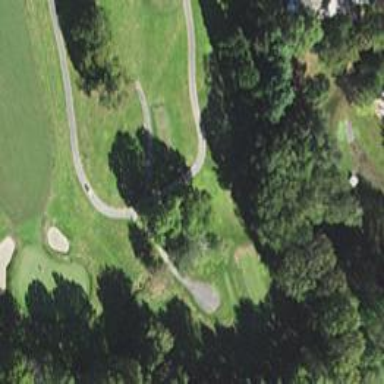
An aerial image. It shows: Well-maintained path designated for golf carts.